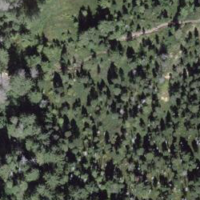
EUNIS habitat code: 43
Species observed at this site:
Vaccinium myrtillus